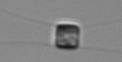
Label: Chaetoceros_similis